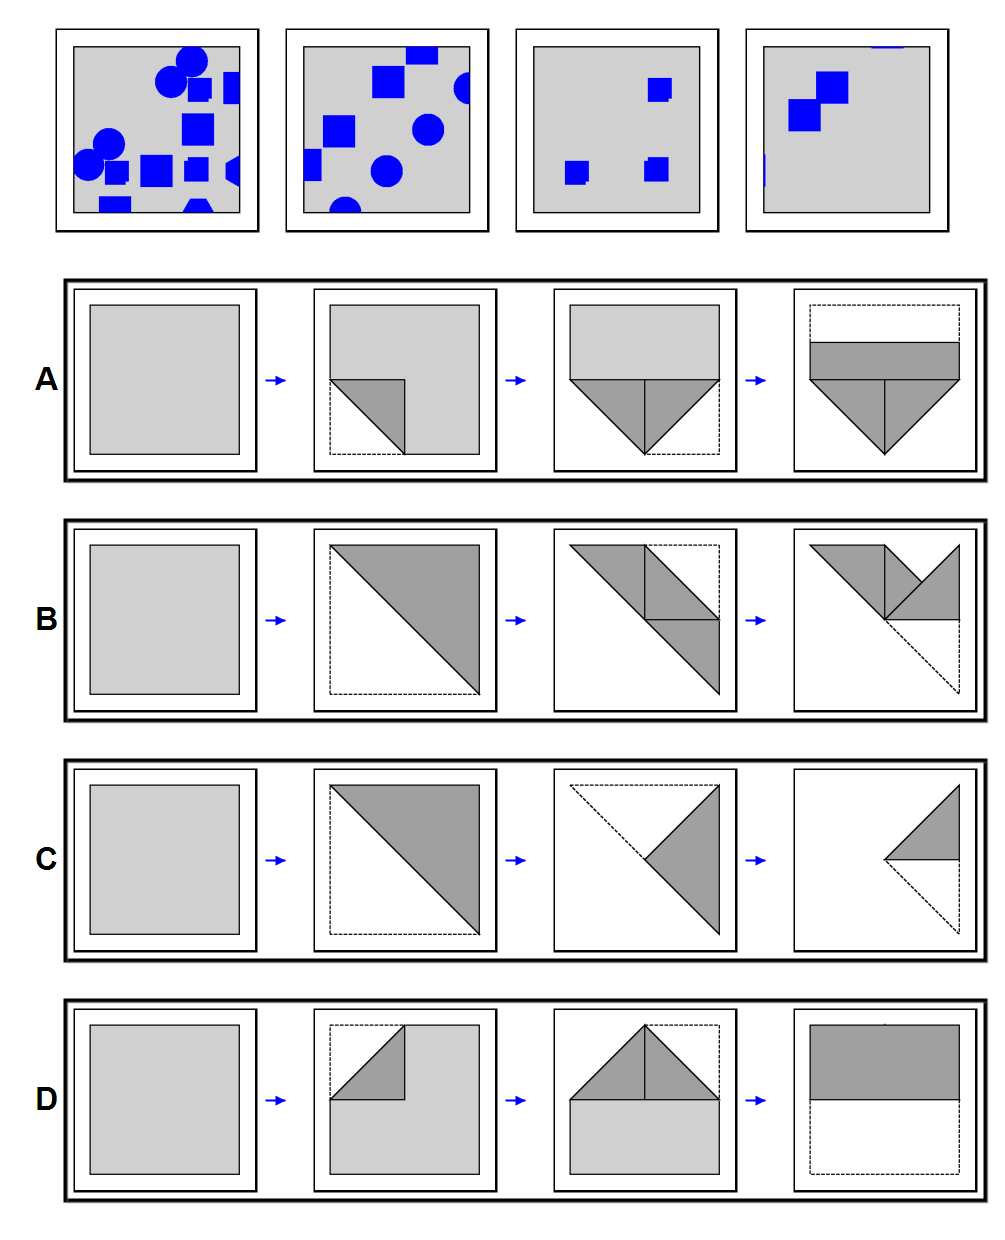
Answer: B